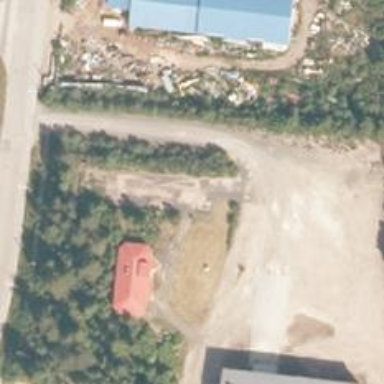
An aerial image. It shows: Driveway.